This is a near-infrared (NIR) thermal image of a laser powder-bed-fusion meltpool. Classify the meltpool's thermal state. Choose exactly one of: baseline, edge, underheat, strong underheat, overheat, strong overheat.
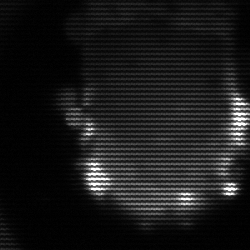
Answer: baseline